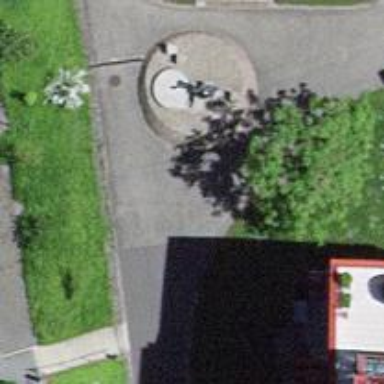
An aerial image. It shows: Fountain.